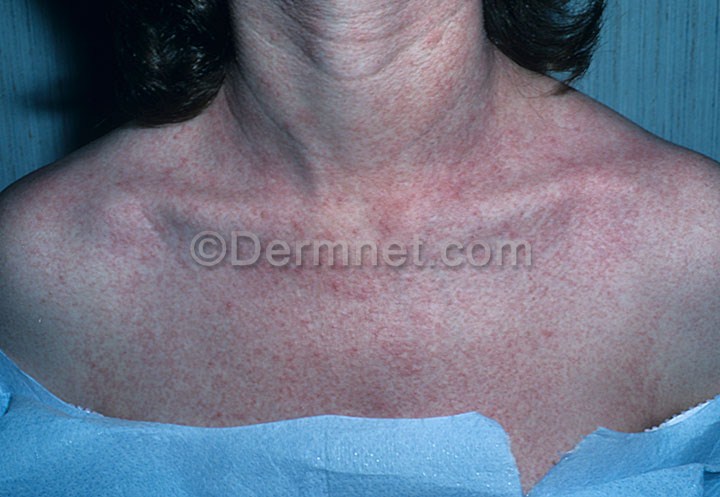
Disease: Exanthems and Drug Eruptions